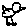
Label: bird